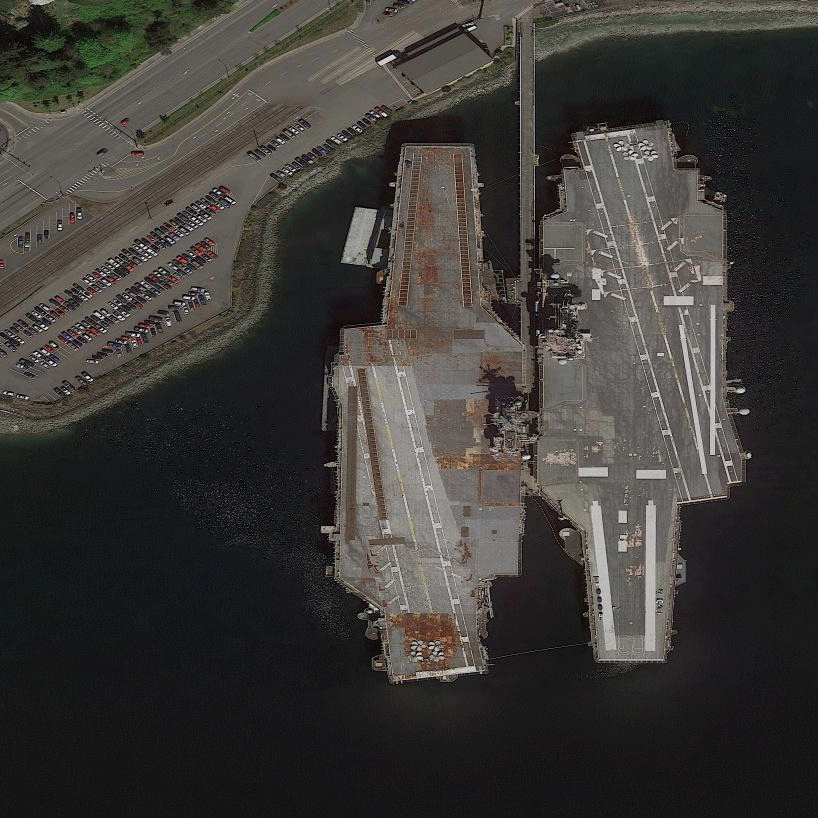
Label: aircraft_carrier